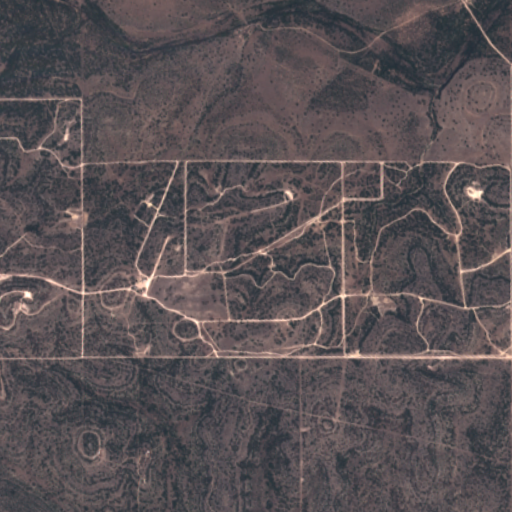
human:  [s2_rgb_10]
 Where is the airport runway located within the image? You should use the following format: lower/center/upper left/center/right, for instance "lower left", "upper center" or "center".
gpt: The airport runway is located in the center left of the image.
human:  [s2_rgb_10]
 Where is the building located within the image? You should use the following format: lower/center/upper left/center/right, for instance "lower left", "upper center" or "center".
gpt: The building is located in the lower left of the image.
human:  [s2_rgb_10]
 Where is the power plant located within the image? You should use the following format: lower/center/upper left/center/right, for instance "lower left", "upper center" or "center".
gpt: There is no power plant in the image.